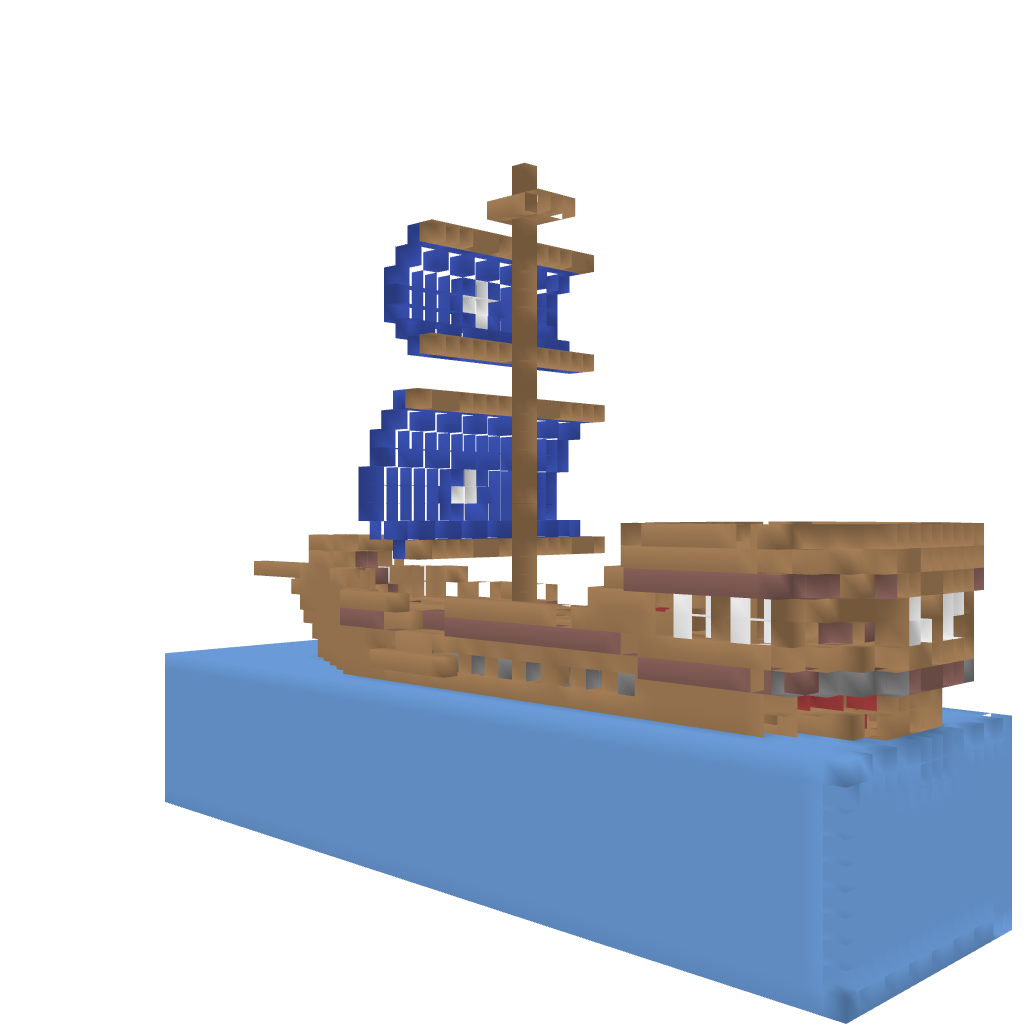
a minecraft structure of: warship bad low quality